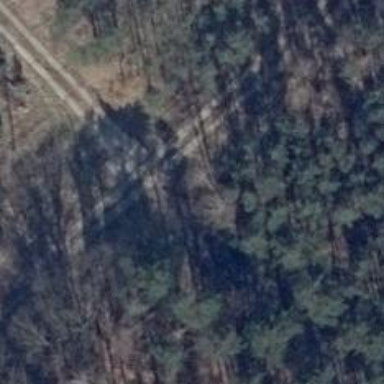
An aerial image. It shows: Track with grade 4 track type.